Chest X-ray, AP view. Patient: 46 years old, sex M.
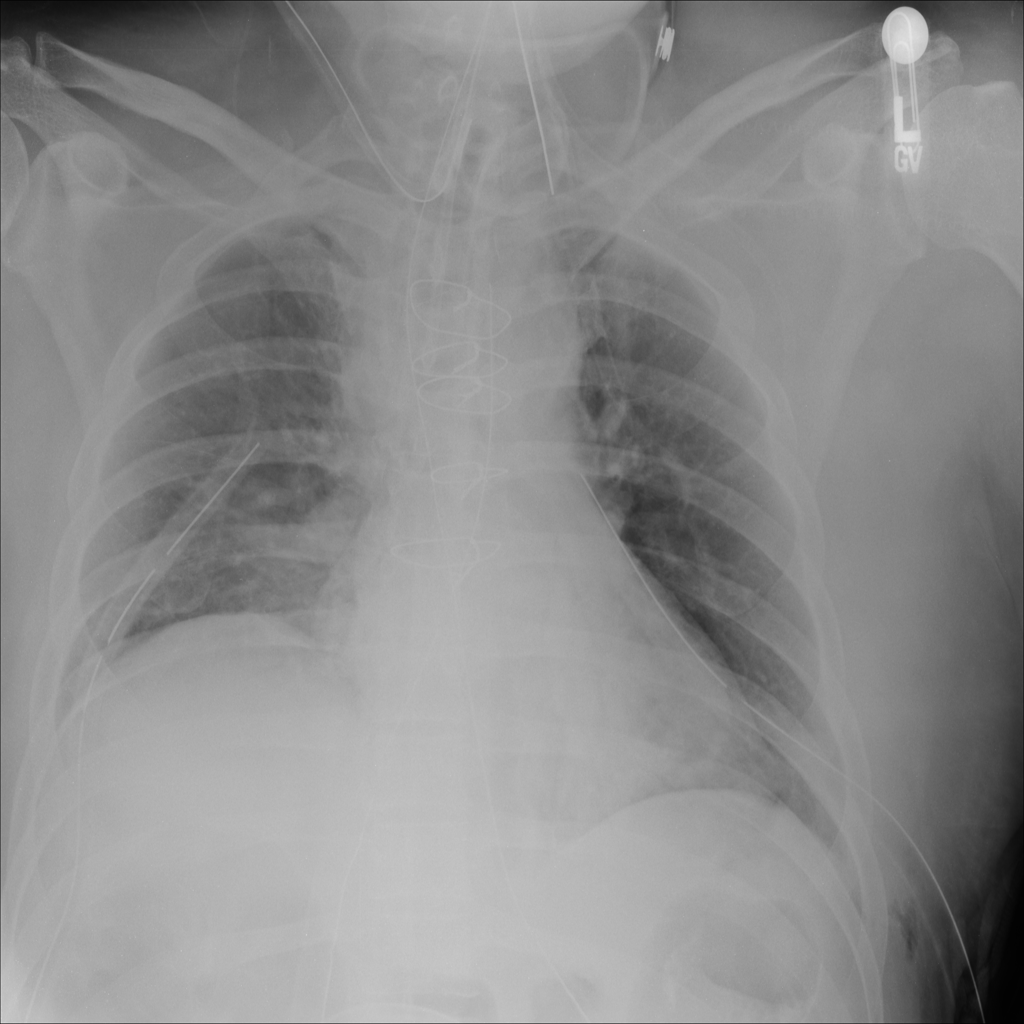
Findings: No Finding